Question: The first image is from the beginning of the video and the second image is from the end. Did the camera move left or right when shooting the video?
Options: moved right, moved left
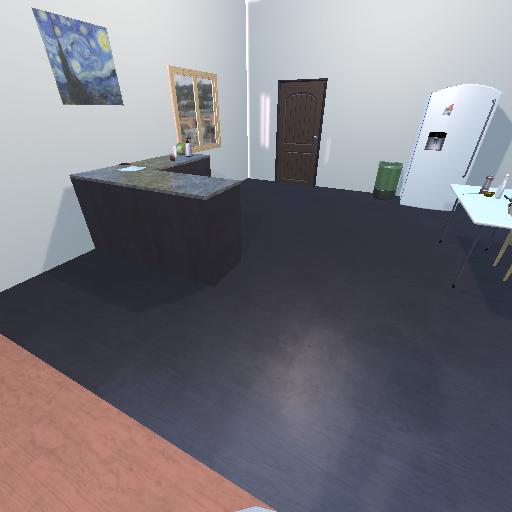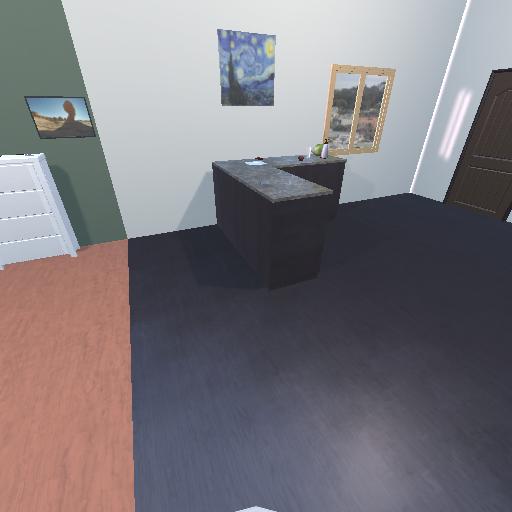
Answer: moved right